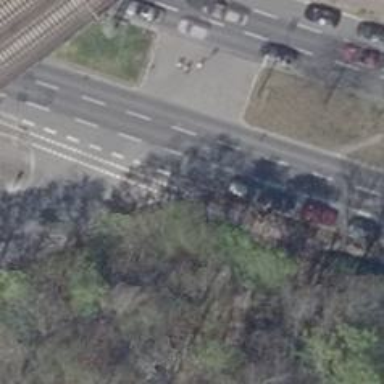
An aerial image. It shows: Primary highway with asphalt surface. There is cycle track on the right side.